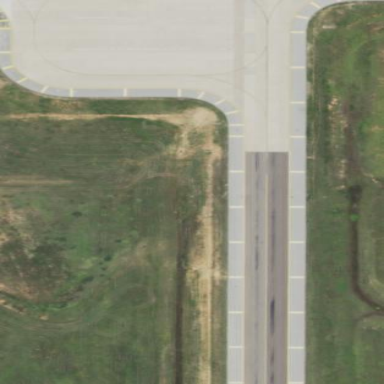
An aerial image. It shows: Apron at the airport.